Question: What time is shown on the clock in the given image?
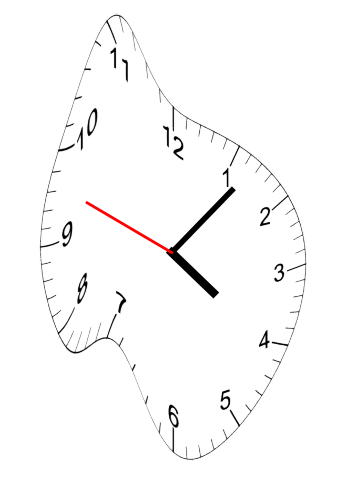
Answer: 04:06:48